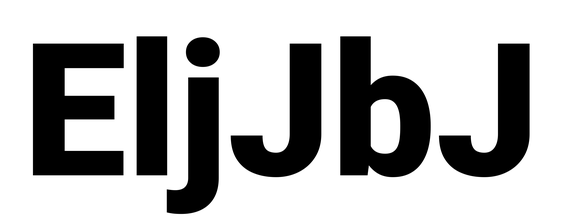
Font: Roboto_Black